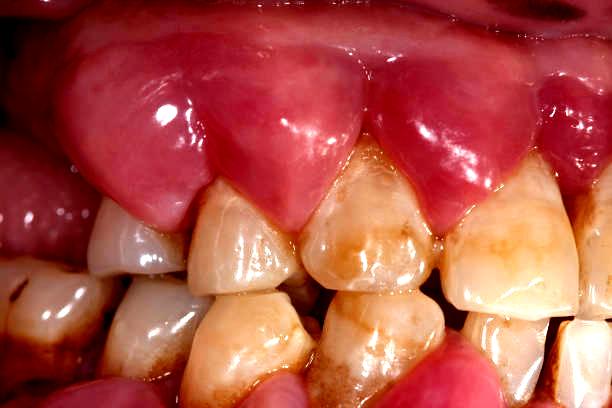
Condition: Calculus